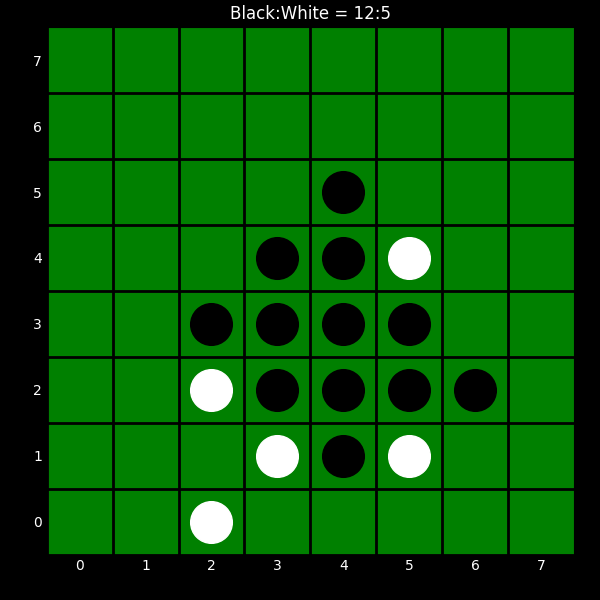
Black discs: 12
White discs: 5